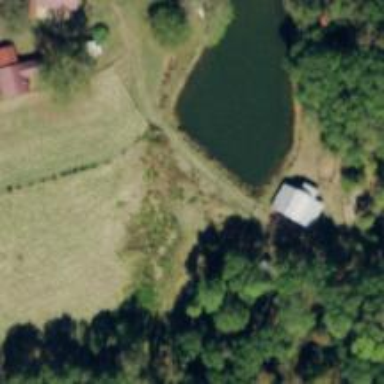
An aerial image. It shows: Reservoir.